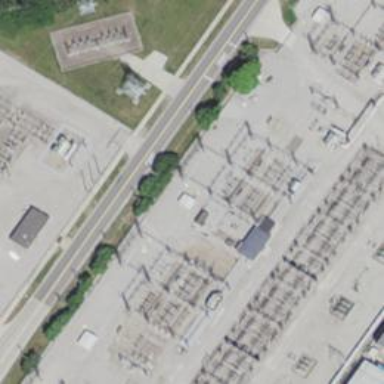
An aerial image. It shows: Switch used for power control.